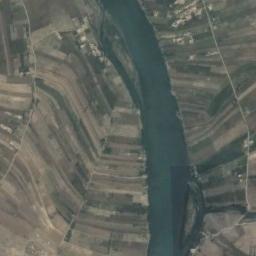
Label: river